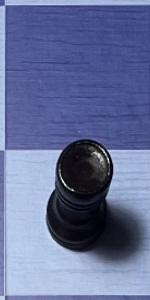
Label: Rook_Black